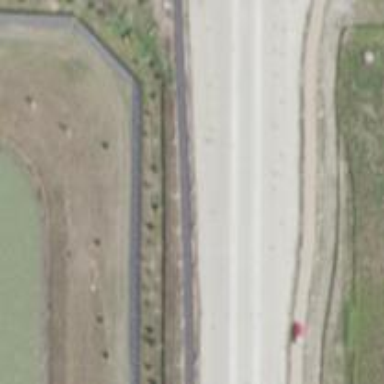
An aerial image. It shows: Secondary link road.